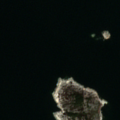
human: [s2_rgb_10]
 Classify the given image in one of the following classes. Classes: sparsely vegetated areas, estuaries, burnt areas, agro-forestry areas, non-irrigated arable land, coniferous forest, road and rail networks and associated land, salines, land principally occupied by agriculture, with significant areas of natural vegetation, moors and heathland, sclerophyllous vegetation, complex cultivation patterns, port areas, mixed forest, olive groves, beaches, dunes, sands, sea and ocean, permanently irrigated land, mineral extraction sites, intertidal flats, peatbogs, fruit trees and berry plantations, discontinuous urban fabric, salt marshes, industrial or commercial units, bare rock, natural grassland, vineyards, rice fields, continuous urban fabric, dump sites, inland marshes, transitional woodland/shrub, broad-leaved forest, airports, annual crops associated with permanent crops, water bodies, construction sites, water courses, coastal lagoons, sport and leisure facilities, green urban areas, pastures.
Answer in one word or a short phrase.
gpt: sea and ocean